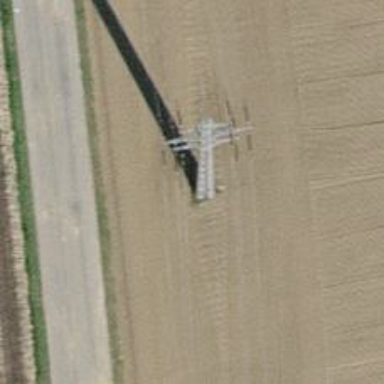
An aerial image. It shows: Power line is depicted.